Field crop: tomato
Growth stage: 1
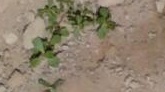
Species: portulaca